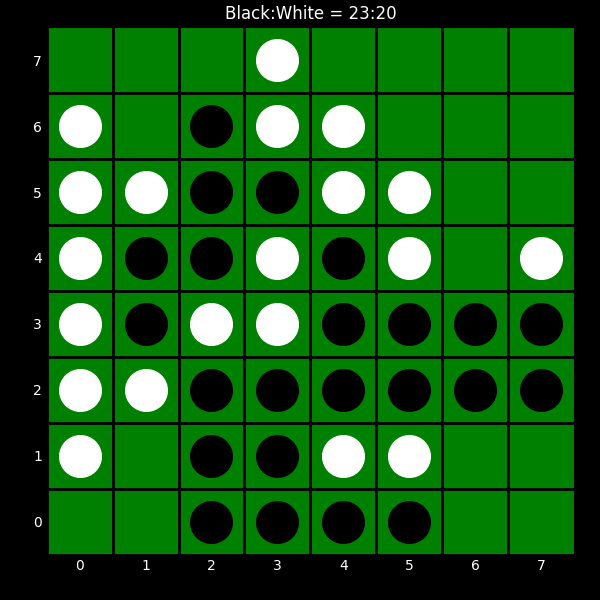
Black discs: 23
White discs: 20